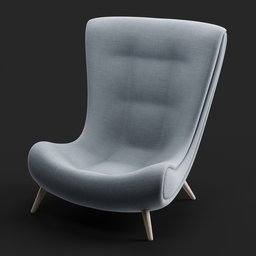
Label: furniture